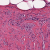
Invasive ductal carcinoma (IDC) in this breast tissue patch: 0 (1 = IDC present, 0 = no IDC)